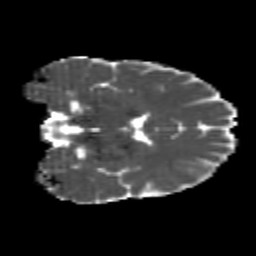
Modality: MD
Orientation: coronal
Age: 20
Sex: female
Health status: healthy
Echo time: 0.074 s